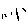
Label: line